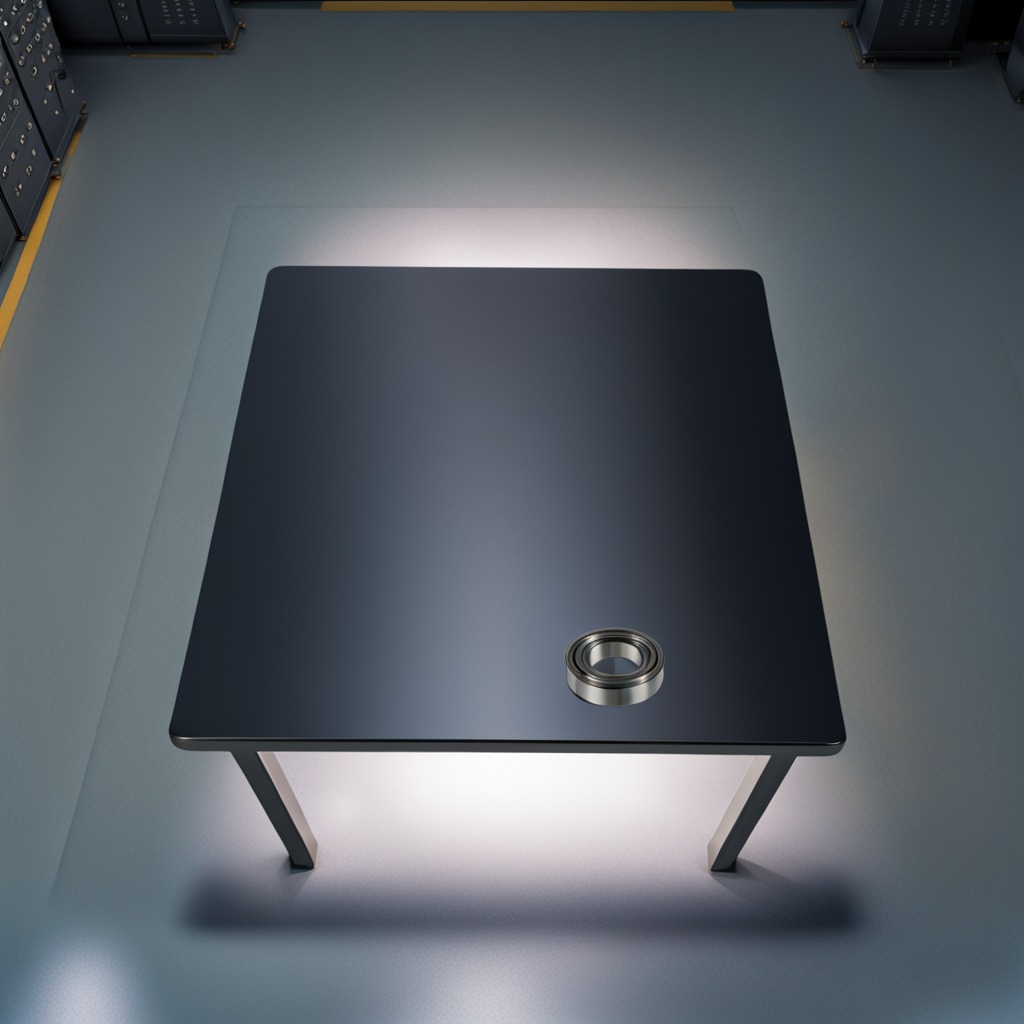
A metal ball bearing is lying on a clean empty table in a basement in the evening.